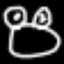
Label: frog